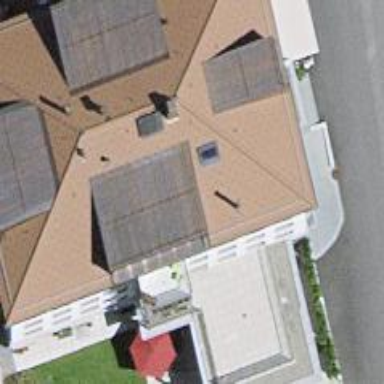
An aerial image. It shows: Building with hipped roof made of roof tiles.